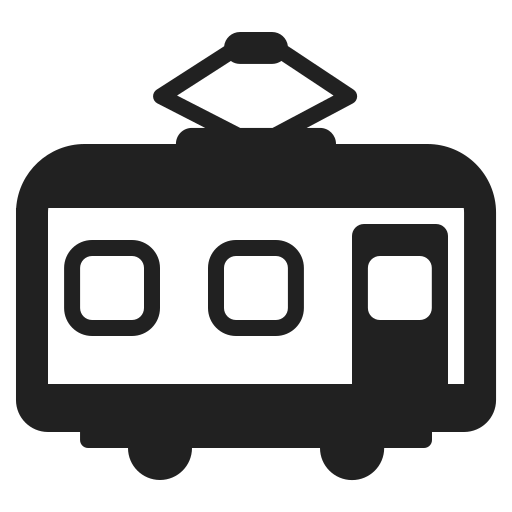
railway car high contrast